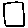
Label: square